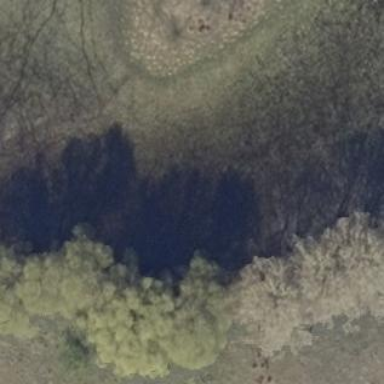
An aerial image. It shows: Pond surrounded by natural water.